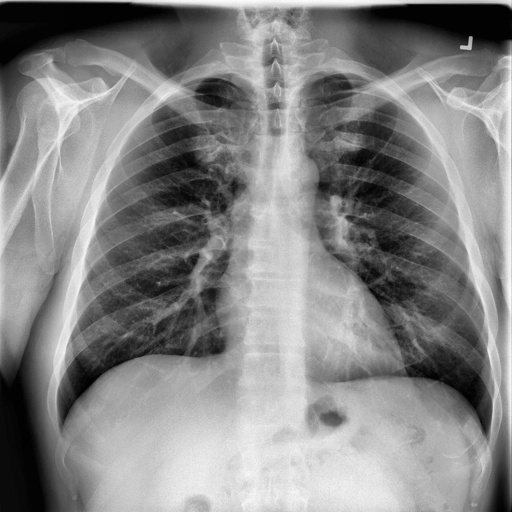
Finding: NORMAL